Pattern: Binary
Description: Use different methods to binarize an image.
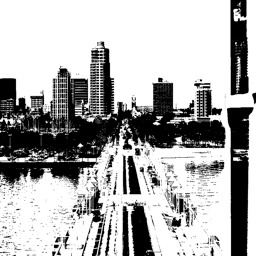
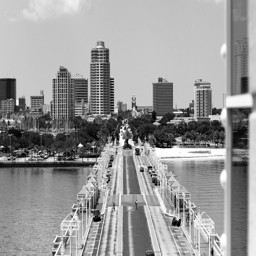
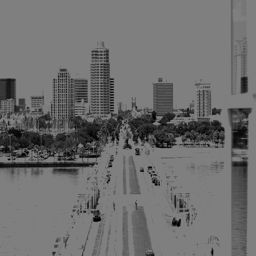
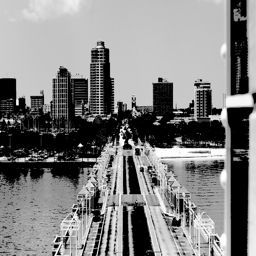